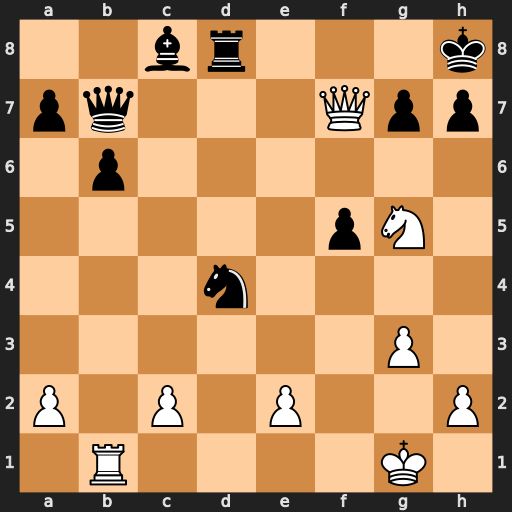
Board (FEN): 2br3k/pq3Qpp/1p6/5pN1/3n4/6P1/P1P1P2P/1R4K1
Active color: w
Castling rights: -
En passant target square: -
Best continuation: Qxb7 Bxb7 Nf7+ Kg8 Nxd8